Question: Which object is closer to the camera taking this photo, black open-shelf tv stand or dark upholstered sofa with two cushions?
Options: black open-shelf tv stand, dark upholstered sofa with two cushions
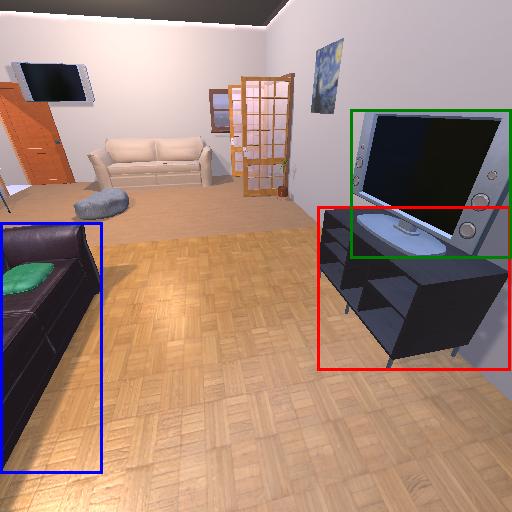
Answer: black open-shelf tv stand